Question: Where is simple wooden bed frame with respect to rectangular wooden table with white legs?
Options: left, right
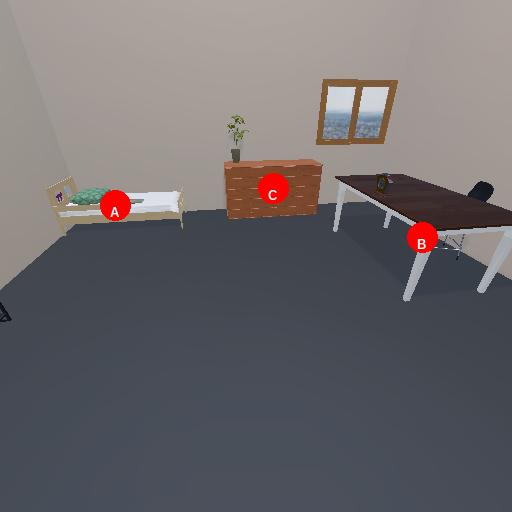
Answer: left